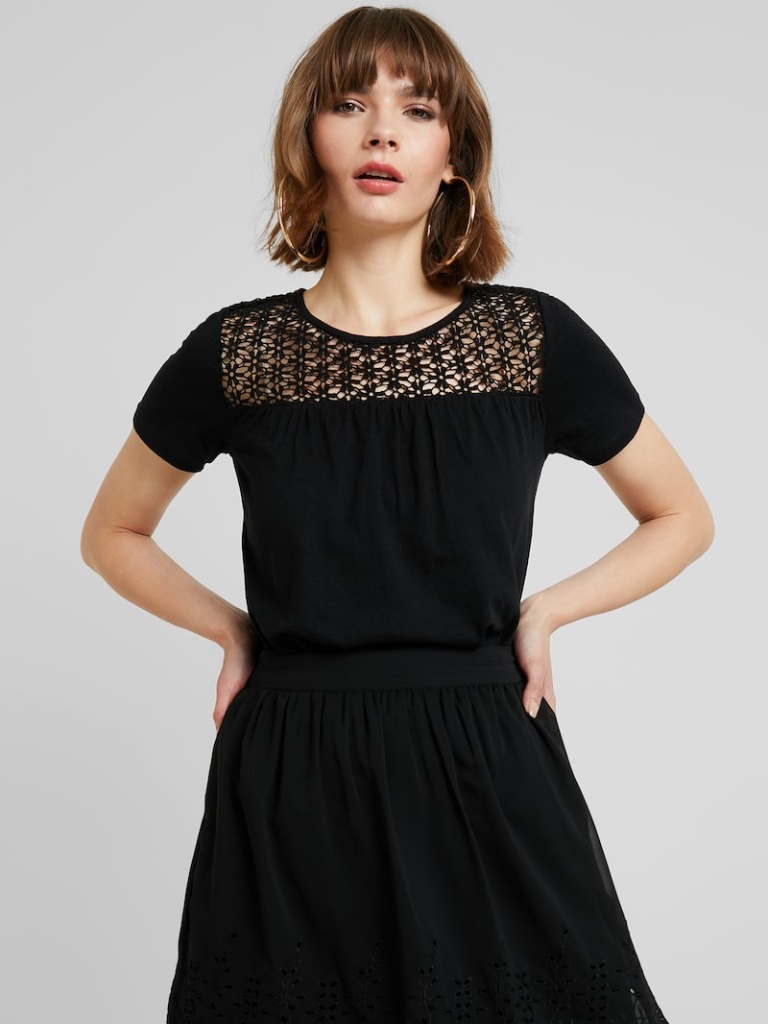
cotton relaxed short sleeve hip length Fully Tucked in crew blouse